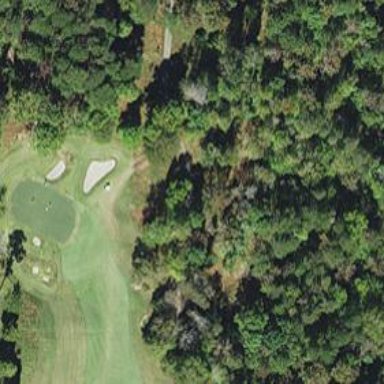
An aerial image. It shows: Pathway for golfing.